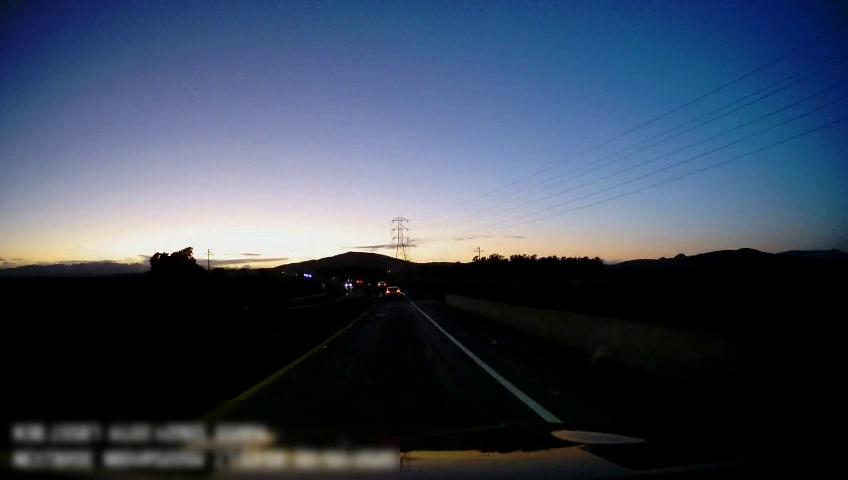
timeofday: Dusk/Dawn/Twilight
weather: Sunny
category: Drivable Space
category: Vehicles | Car
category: Lanes | Current Lane
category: Lanes | Current Lane